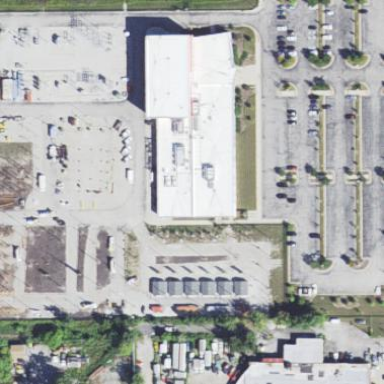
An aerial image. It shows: Utility area.